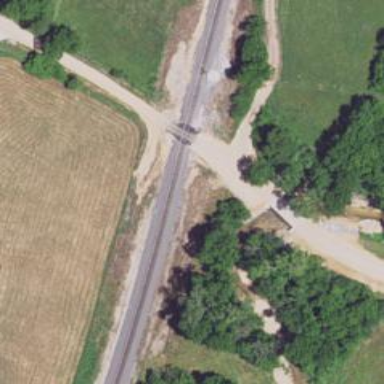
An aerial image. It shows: Railway level crossing.